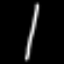
Label: line